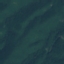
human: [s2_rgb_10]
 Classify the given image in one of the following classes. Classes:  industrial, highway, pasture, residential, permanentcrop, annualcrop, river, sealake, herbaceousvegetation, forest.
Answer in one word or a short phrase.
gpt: Forest